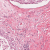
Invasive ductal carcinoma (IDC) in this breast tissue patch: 0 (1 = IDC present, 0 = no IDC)